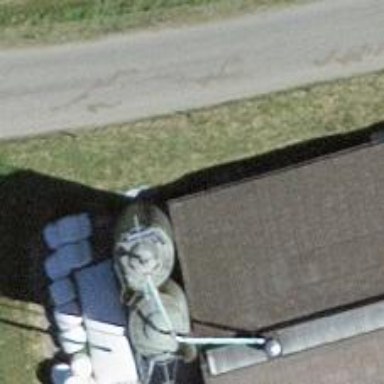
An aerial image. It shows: Silo.